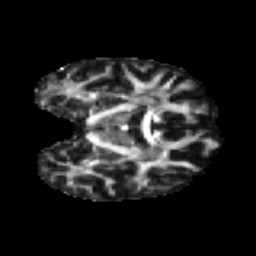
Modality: FA
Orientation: coronal
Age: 56
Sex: female
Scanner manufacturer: ge
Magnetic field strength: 3 T
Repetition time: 7.8 s
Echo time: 0.0606 s